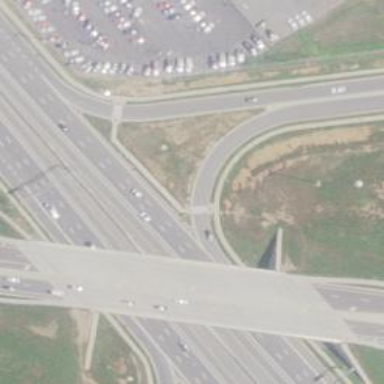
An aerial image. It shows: Trunk link highway.